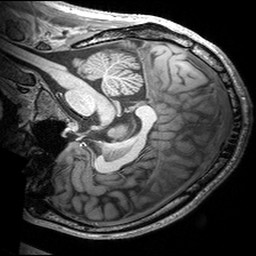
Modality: T1w
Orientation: sagittal
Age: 27
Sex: male
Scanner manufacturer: siemens
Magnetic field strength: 3 T
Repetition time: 2.53 s
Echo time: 0.00299 s